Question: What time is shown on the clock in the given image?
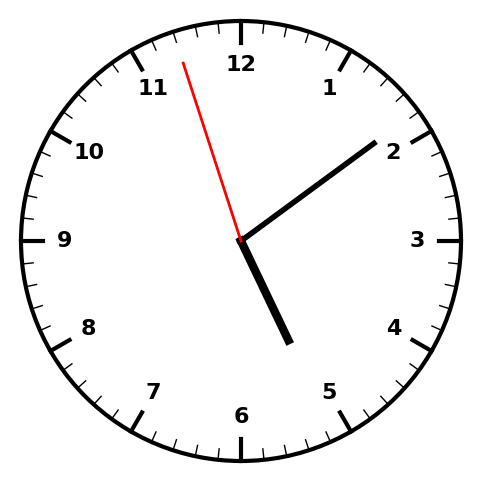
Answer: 05:08:57